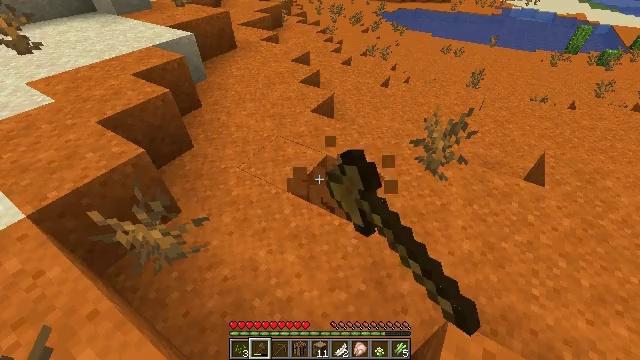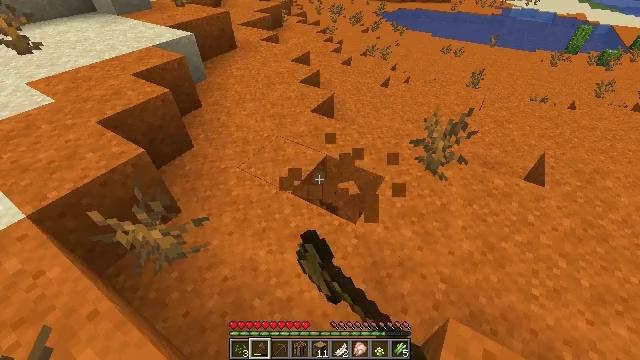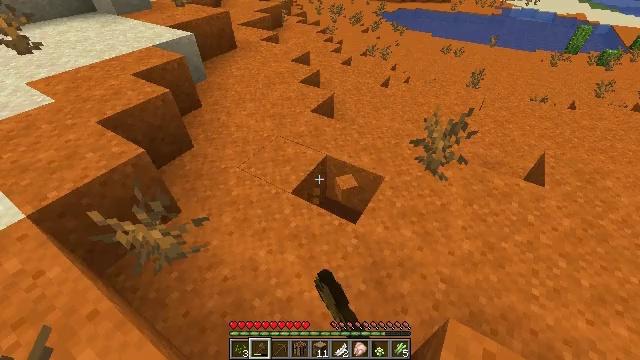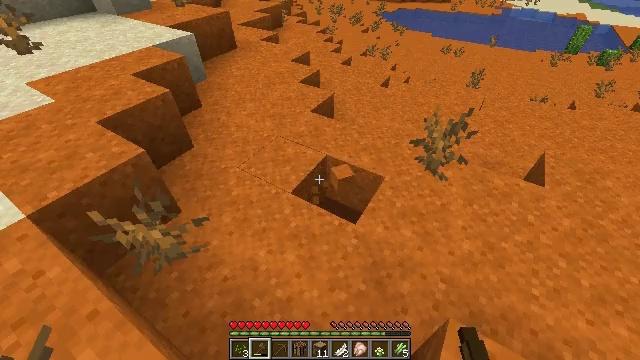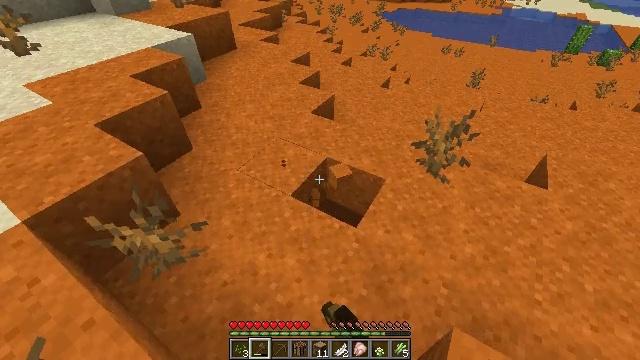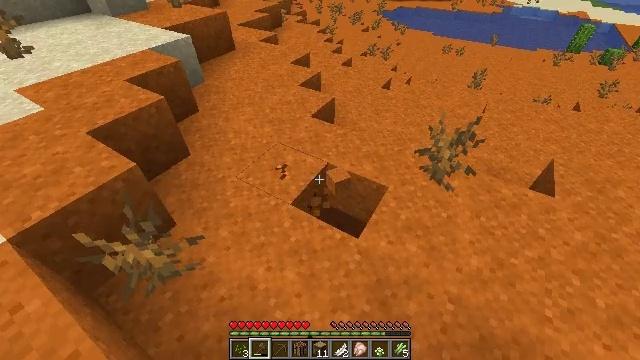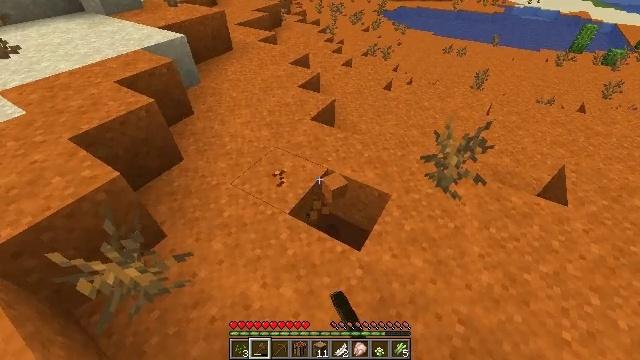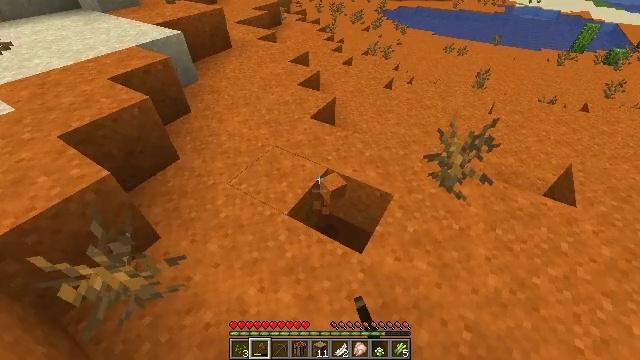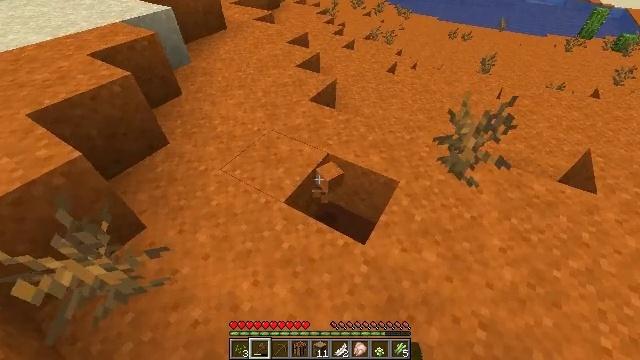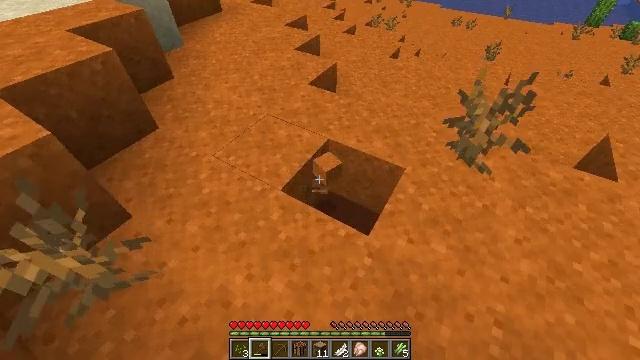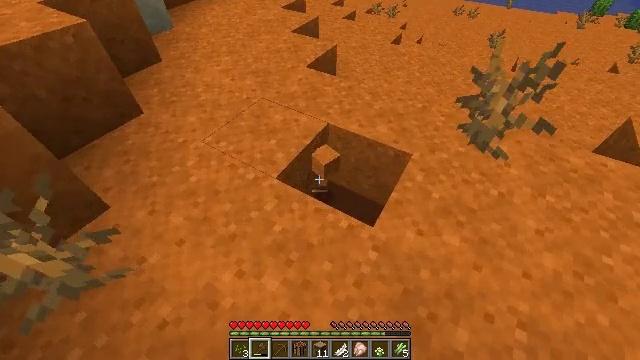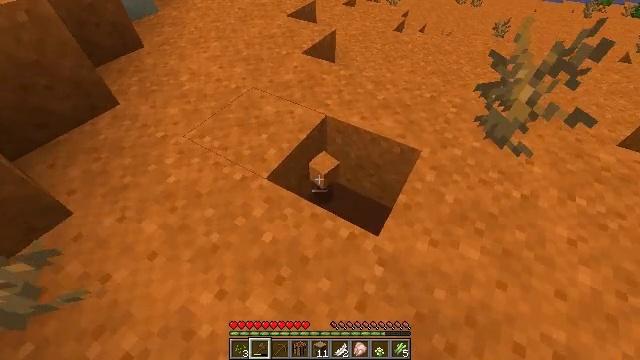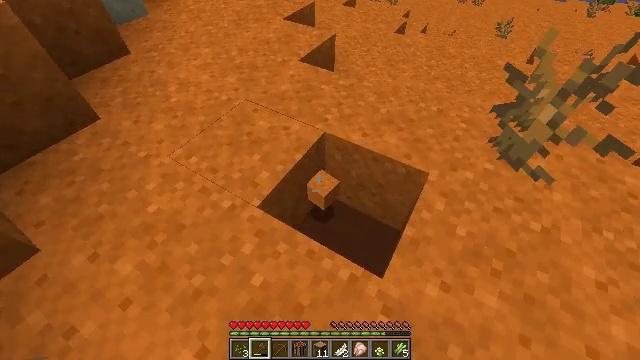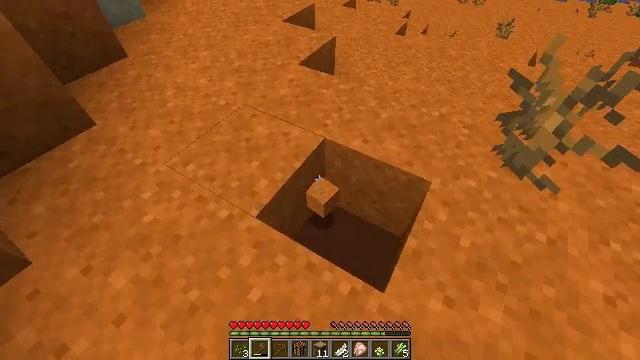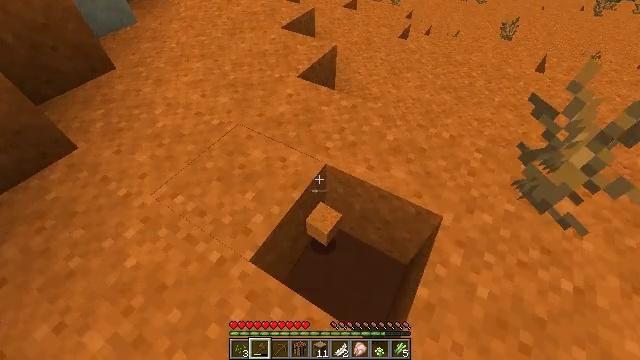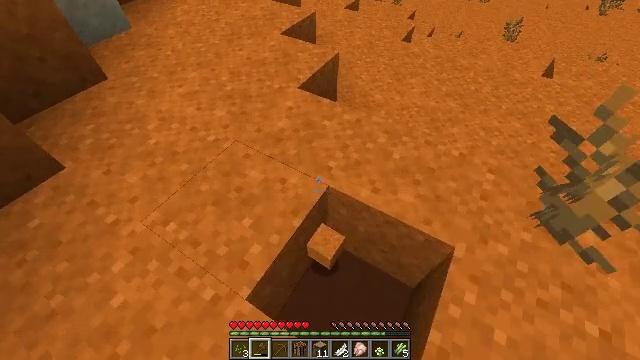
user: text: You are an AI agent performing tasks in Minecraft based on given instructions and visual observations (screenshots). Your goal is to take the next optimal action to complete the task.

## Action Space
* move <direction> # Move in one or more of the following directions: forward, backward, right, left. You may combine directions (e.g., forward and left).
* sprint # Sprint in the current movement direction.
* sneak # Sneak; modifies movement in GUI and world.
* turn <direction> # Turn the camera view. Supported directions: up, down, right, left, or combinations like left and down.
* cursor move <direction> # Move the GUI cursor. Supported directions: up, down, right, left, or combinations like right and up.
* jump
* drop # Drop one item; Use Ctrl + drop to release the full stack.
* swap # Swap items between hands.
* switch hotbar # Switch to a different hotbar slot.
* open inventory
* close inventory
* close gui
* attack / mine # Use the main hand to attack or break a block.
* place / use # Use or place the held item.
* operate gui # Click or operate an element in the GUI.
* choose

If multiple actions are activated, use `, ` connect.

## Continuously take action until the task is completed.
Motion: motion action
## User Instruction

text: Harvest the dead bush.
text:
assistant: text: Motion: attack / mine
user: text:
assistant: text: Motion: attack / mine
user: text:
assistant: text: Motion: attack / mine
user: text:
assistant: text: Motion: move forward, attack / mine
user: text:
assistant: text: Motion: move forward, attack / mine
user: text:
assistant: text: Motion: move forward, attack / mine
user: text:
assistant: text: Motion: move forward
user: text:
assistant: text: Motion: move forward, turn down
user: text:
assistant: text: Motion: move forward, turn down
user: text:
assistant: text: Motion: move forward, turn down
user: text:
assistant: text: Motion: move forward, turn down
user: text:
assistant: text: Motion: move forward
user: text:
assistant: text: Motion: move forward
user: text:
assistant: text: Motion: move forward
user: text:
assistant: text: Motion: move forward
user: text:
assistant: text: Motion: move forward
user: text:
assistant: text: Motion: move forward
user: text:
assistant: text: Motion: no_op
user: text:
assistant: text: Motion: turn right
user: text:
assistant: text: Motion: no_op
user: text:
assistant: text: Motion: no_op
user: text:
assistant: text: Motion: no_op
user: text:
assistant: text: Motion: no_op
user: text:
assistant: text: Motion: no_op
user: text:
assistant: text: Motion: no_op
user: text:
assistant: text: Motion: no_op
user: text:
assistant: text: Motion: turn up
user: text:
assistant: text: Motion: turn up
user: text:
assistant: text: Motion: move forward
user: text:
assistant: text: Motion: move forward